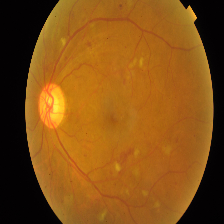
Diabetic retinopathy grade: Proliferative DR